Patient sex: M
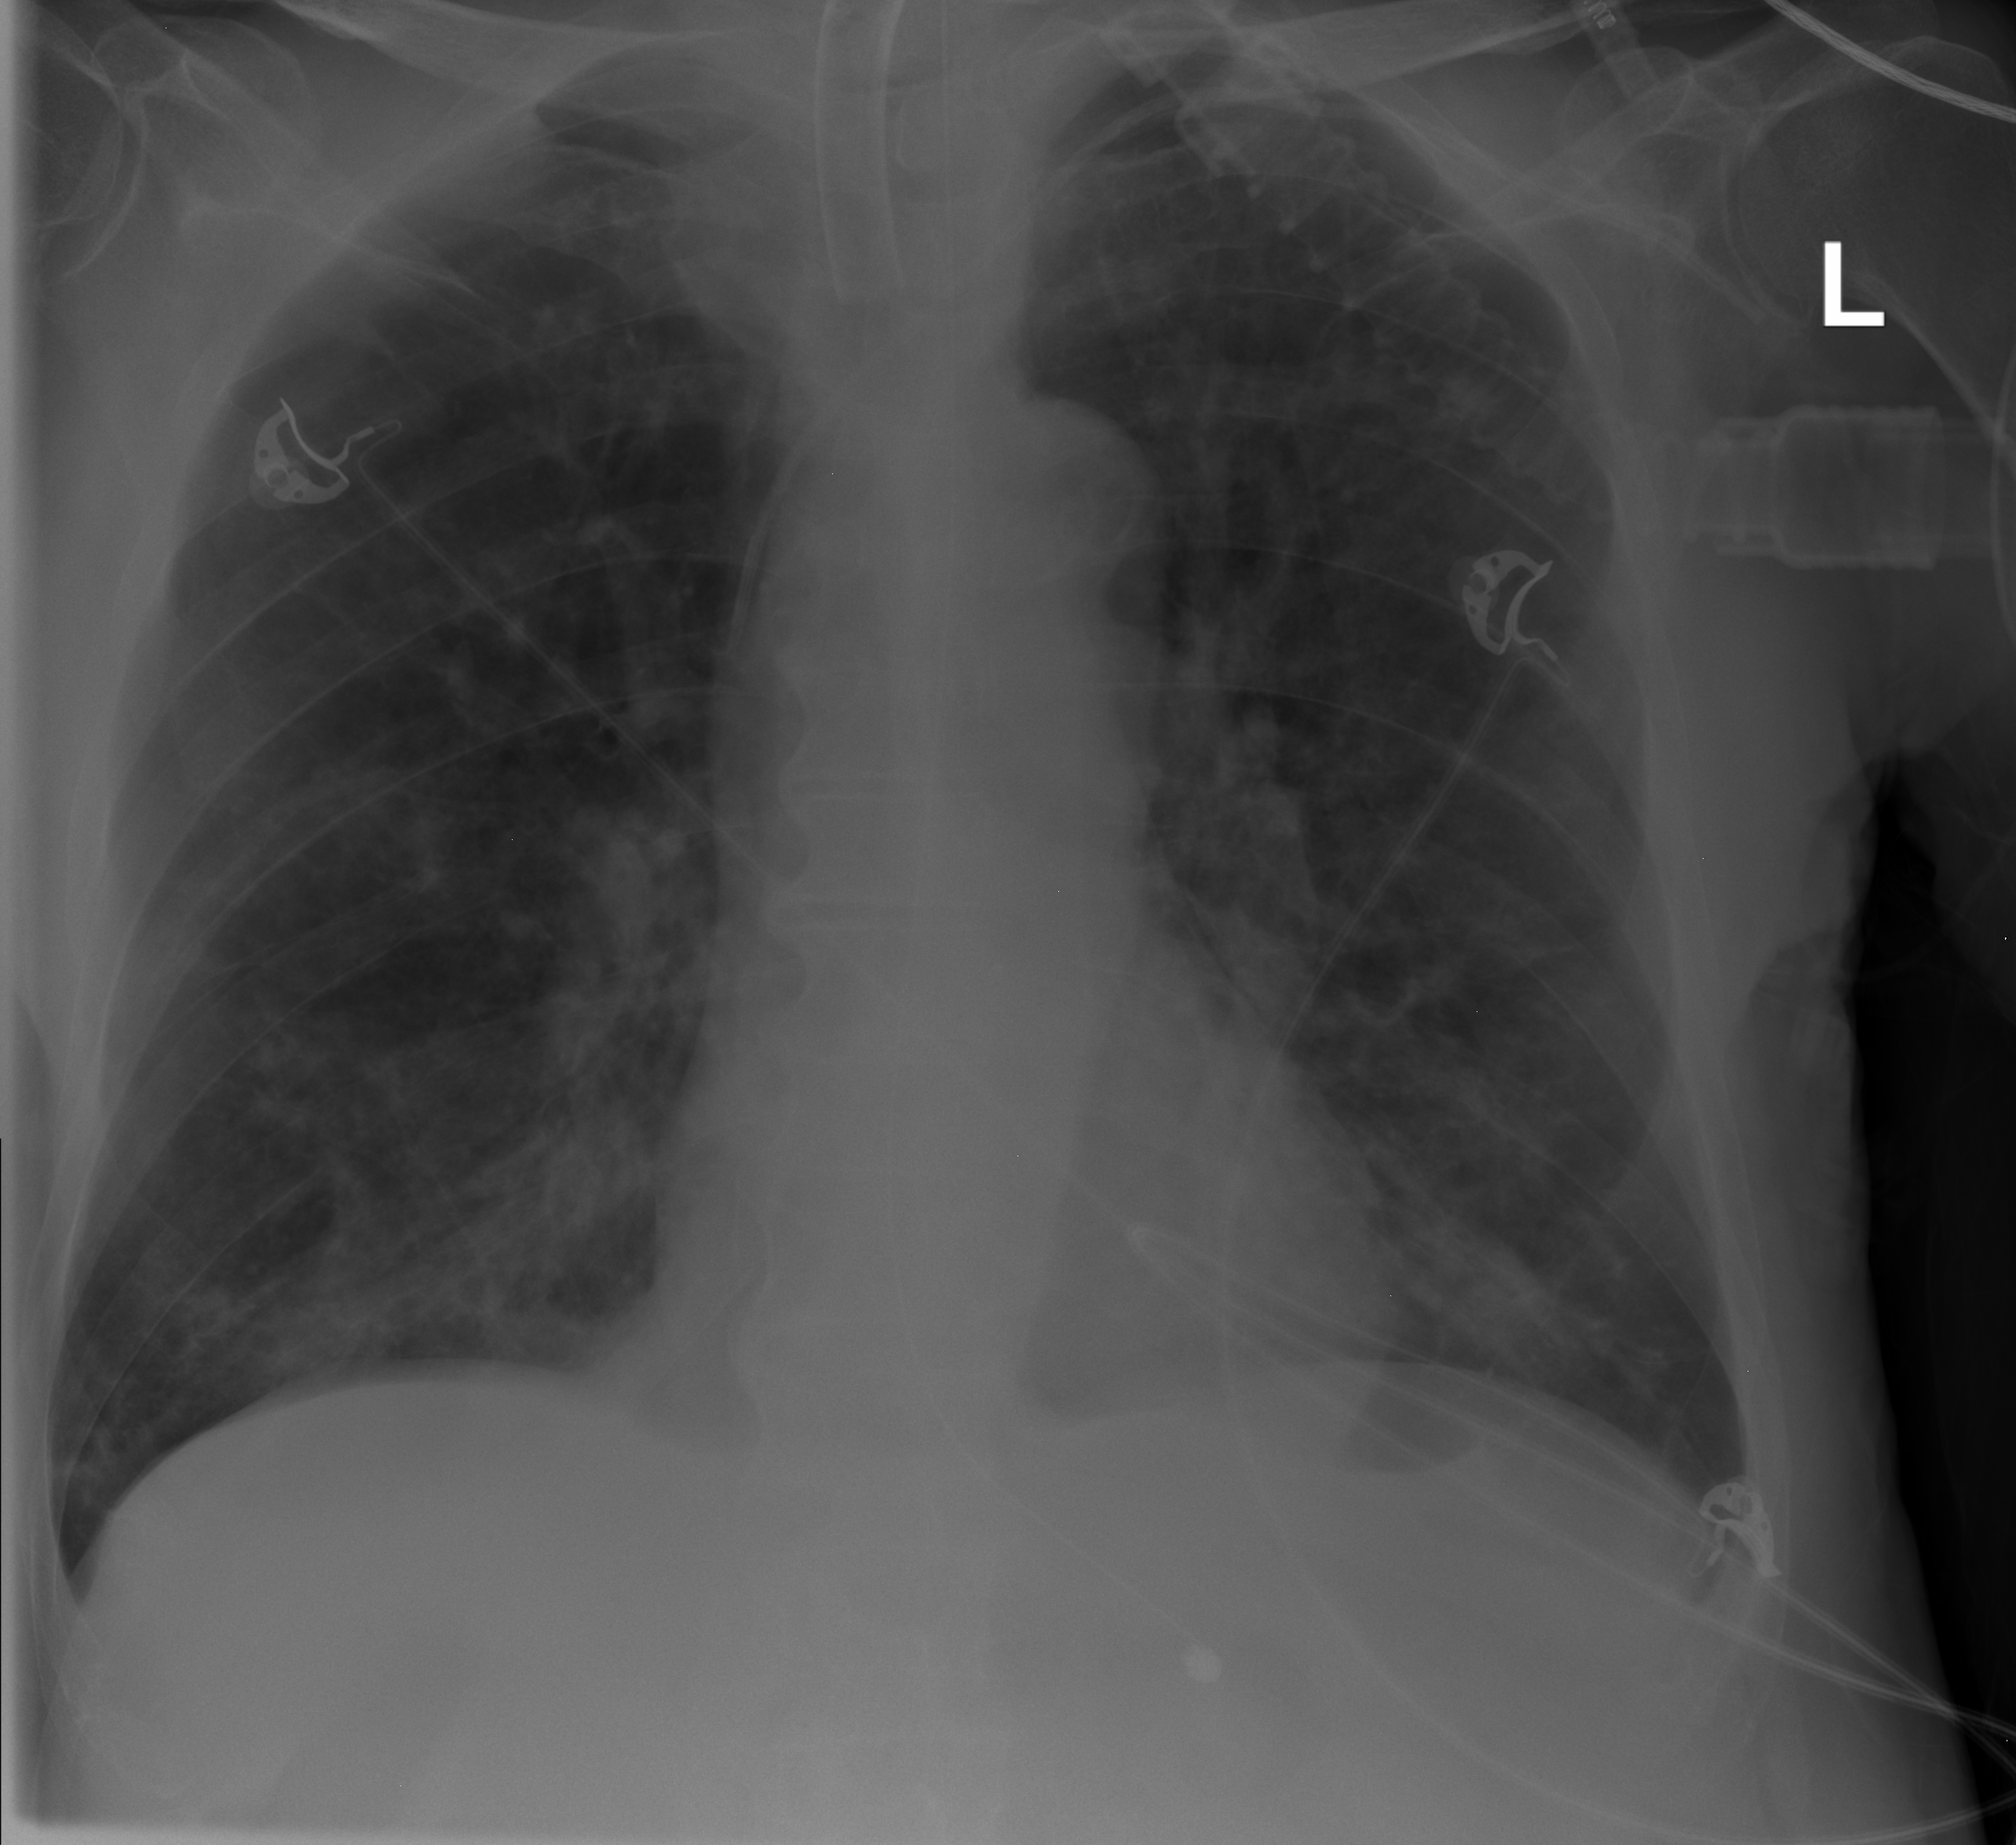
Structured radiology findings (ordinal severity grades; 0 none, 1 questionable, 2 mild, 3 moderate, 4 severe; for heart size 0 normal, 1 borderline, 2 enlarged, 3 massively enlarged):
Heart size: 0
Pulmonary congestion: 0
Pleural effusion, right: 0
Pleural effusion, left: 0
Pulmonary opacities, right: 2
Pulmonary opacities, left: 2
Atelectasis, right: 0
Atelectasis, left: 0